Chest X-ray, PA view. Patient: 52 years old, sex F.
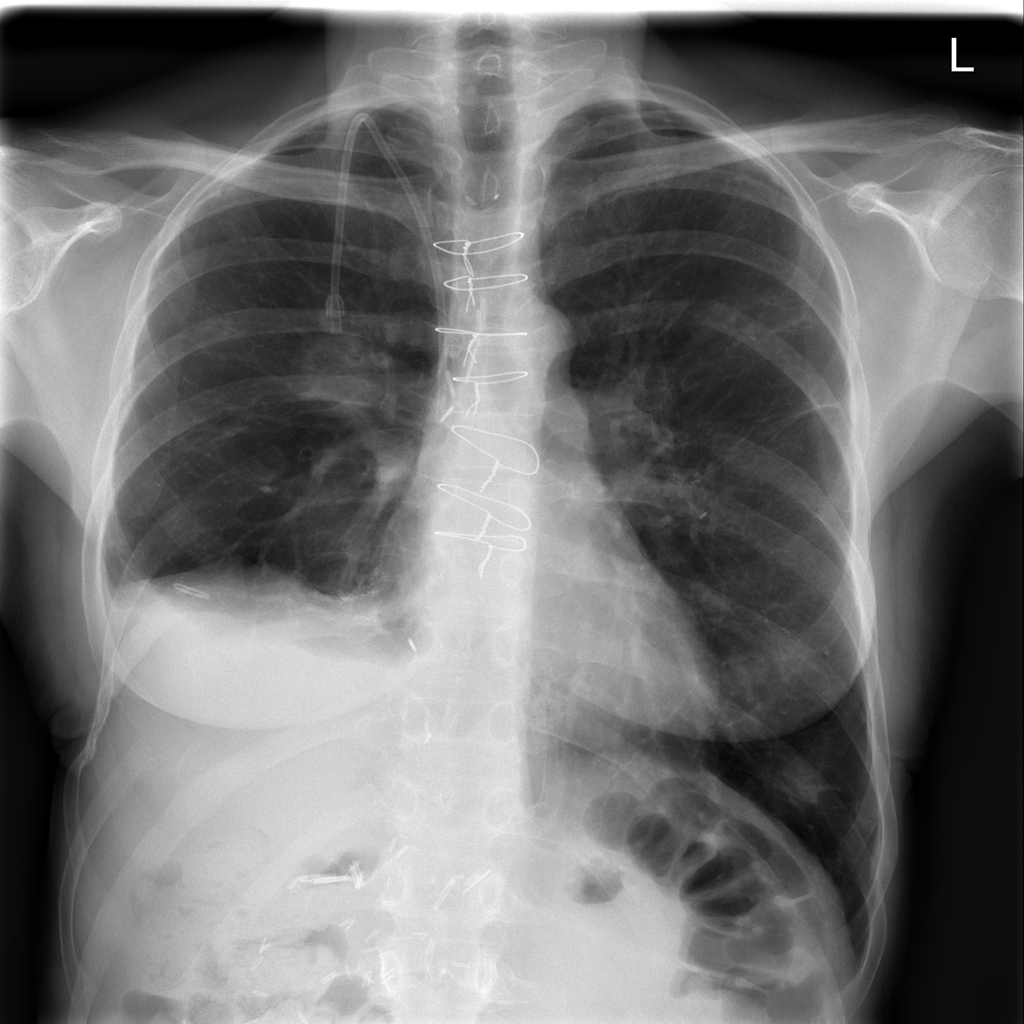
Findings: Infiltration